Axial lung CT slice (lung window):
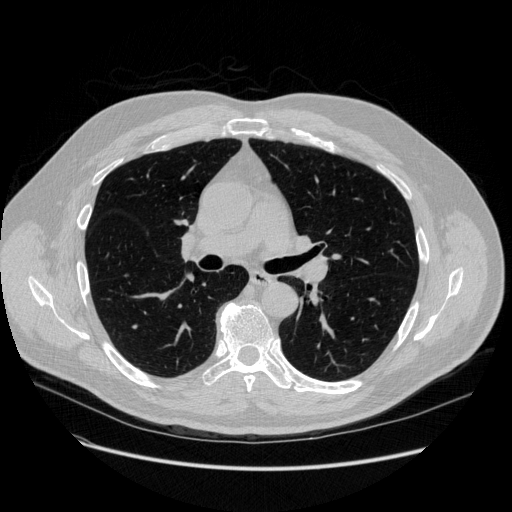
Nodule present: no